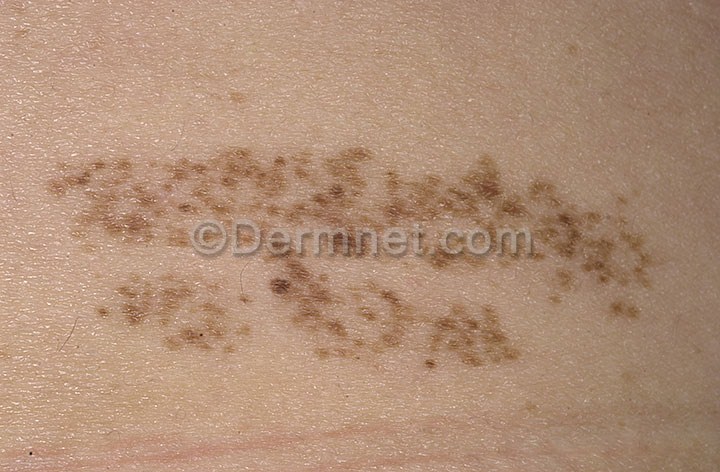
Disease: Melanoma Skin Cancer Nevi and Moles